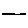
Label: line